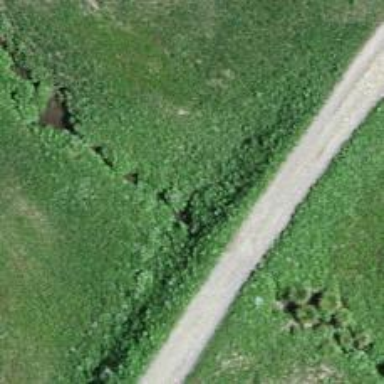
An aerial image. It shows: Culvert tunnel.